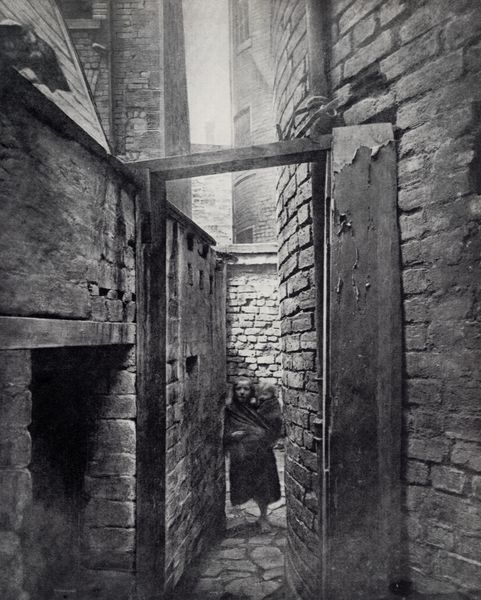
Titel: Nahaufnahme, Nr. 11 Bridgegate
Künstler: Thomas Annan
Institution: unbekannt
Schlagwörter: himmel, schatten, weiß, mädchen, stadt, fenster, frau, grau, hintergrund, holz, kleid, licht, schwarz, straße, tür, dach, gebäude, tuch, weg, wand, architektur, arm, mensch, rahmen, stein, steine, häuser, einsam, mantel, kind, mutter, england, kamin, kinder, turm, bein, enge, gasse, pflaster, türen, russland, dächer, mauer, ziegel, nebel, klein, backstein, hof, seine, krieg, balken, durchgang, allein, tor, unscharf, foto, fotografie, photographie, wände, barfuss, eingang, eng, fugen, gang, hinterhof, keller, nische, lumpen, durchblick, regenrinne, brett, loch, schwarzweiß, schwester, architrav, photo, gemäuer, ziegelsteine, ziegelwand, öffnung, putz, mauern, bettler, bettlerin, umhüllt, armut, fotographie, aufnahme, rohr, fledermaus, rundbau, rähm, obdachlos, fallrohr, invalide, amputiert, matel, abgeblättert, amputier, barduß, einbeimig, menschmenschmensch, querbalken balken, straßenkind